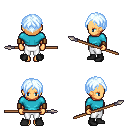
a pixel art fantasy rpg character, female body template, human, tanned skin, teal long-sleeve shirt, white pants, white cyan parted hairstyle, leather bracers, black shoes, spear, four views (front, back, left, right), 2x2 character sprite sheet, small pixel art, hard edges, no anti-aliasing